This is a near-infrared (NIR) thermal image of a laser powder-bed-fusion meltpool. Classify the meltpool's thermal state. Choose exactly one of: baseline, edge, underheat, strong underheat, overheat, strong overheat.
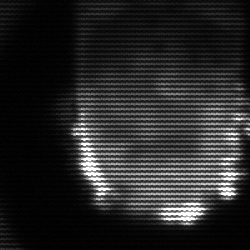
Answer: baseline